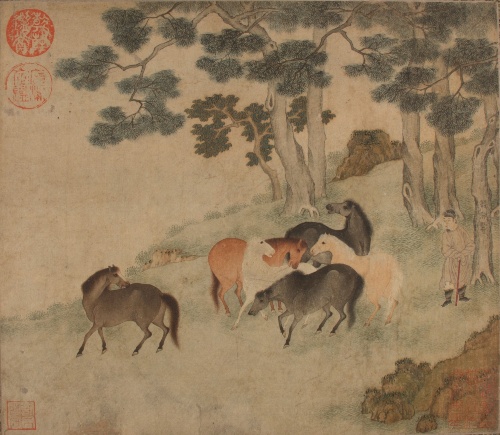
Artist: Unidentified artist
Object type: Album leaf
Classification: Paintings
Medium: Album leaf; ink and color on paper
Culture: China
Period: Yuan dynasty (1271–1368)
Dimensions: 10 1/4 x 11 3/4 in. (26 x 29.8 cm)
Department: Asian Art
Credit line: Gift of Mrs. Cole Porter, 1951
Accession year: 1951
Repository: Metropolitan Museum of Art, New York, NY
Tags: Men|Horses|Trees